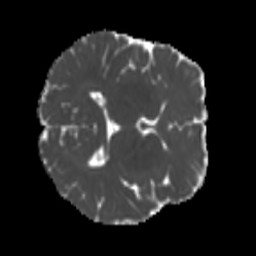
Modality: MD
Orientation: axial
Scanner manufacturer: siemens
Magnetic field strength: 3 T
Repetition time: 4 s
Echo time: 0.0594 s